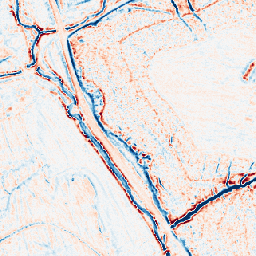
Category: edge_preserving
Decomposition family: bilateral
Decomposition parameters: d: 9
sigma_color: 100
sigma_space: 25
Upsampling method: area
Upsampling parameters: scale: 8
Upsampling scale: 8